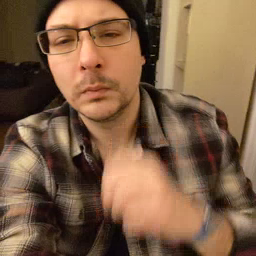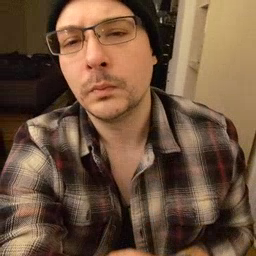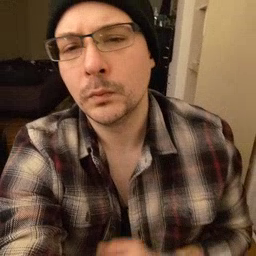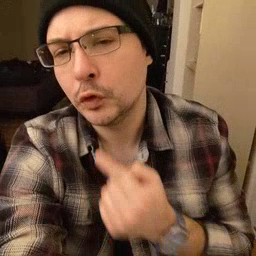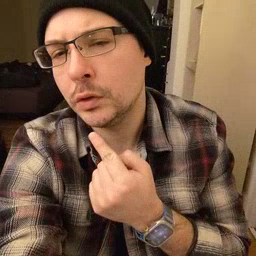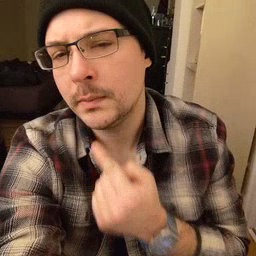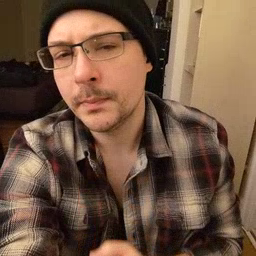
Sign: chin